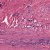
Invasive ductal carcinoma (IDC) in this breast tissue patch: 0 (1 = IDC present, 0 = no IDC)